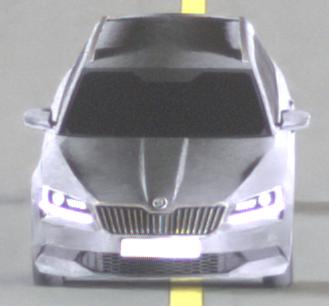
Make: Skoda
Model: Superb Combi 1.4 TSI
Detailed model: Superb (III) Combi
Model produced from: 2015/09
Model produced until: 2018/06
Doors: 5
Color: gray
Road condition: dry road
Daytime: midday
Contrast: medium contrast